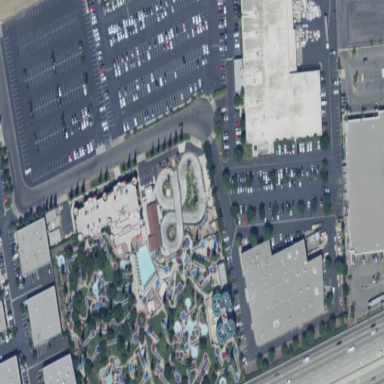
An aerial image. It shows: Theme park.